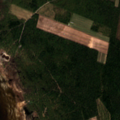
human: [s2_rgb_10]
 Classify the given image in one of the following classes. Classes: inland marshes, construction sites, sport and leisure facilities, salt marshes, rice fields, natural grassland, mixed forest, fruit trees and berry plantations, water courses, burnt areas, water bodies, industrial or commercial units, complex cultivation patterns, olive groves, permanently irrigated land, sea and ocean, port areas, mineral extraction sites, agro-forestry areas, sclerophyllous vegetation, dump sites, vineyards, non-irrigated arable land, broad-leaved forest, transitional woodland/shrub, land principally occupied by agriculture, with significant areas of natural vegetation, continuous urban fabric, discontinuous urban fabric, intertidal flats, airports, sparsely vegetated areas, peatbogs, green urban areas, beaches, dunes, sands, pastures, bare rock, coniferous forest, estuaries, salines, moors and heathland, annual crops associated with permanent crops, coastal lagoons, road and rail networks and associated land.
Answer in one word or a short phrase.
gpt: non-irrigated arable land, broad-leaved forest, coniferous forest, mixed forest, transitional woodland/shrub, sea and ocean